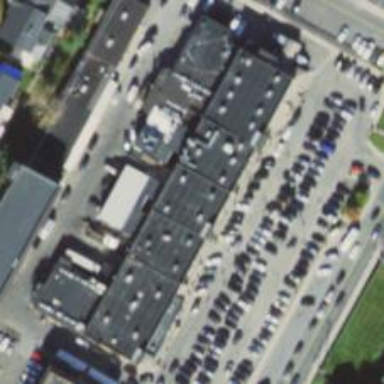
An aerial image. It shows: Pharmacy.